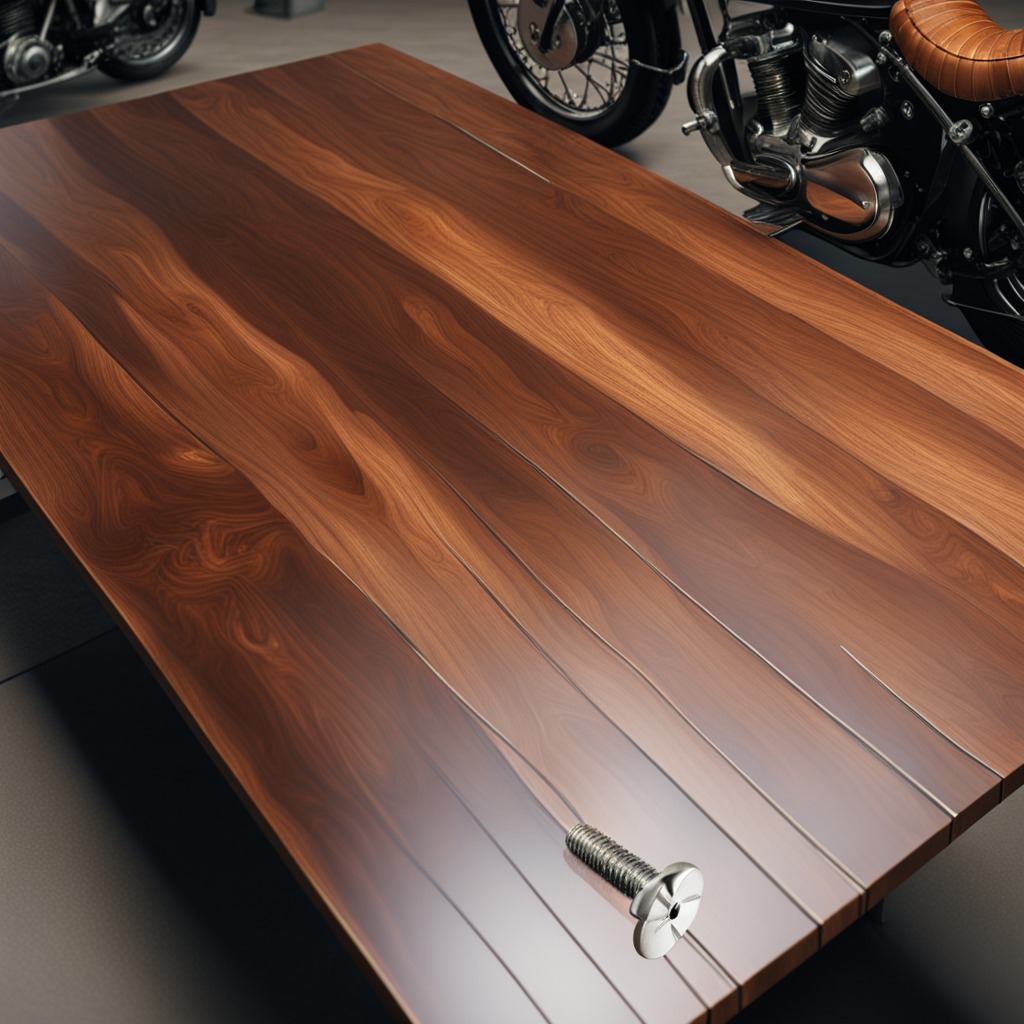
A metal screw is lying on the oil-spilled wooden table in a vintage motorcycle garage.